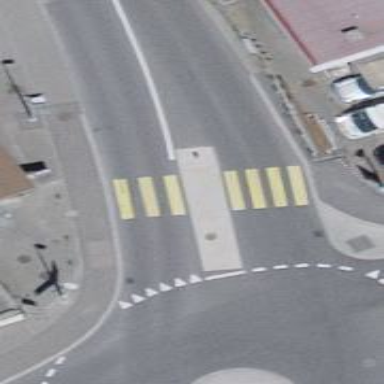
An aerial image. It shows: Uncontrolled zebra crossing with central island.